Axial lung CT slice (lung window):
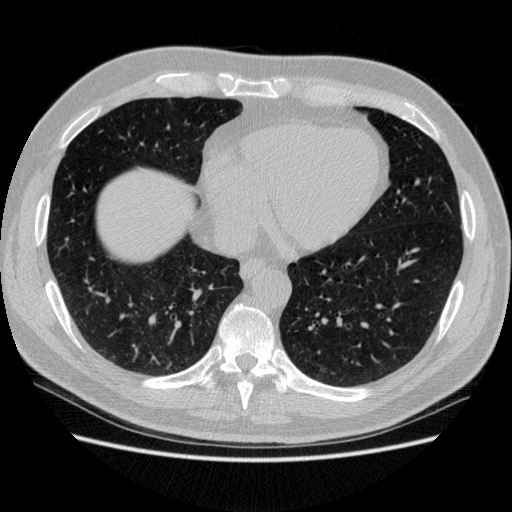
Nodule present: no